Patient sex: M
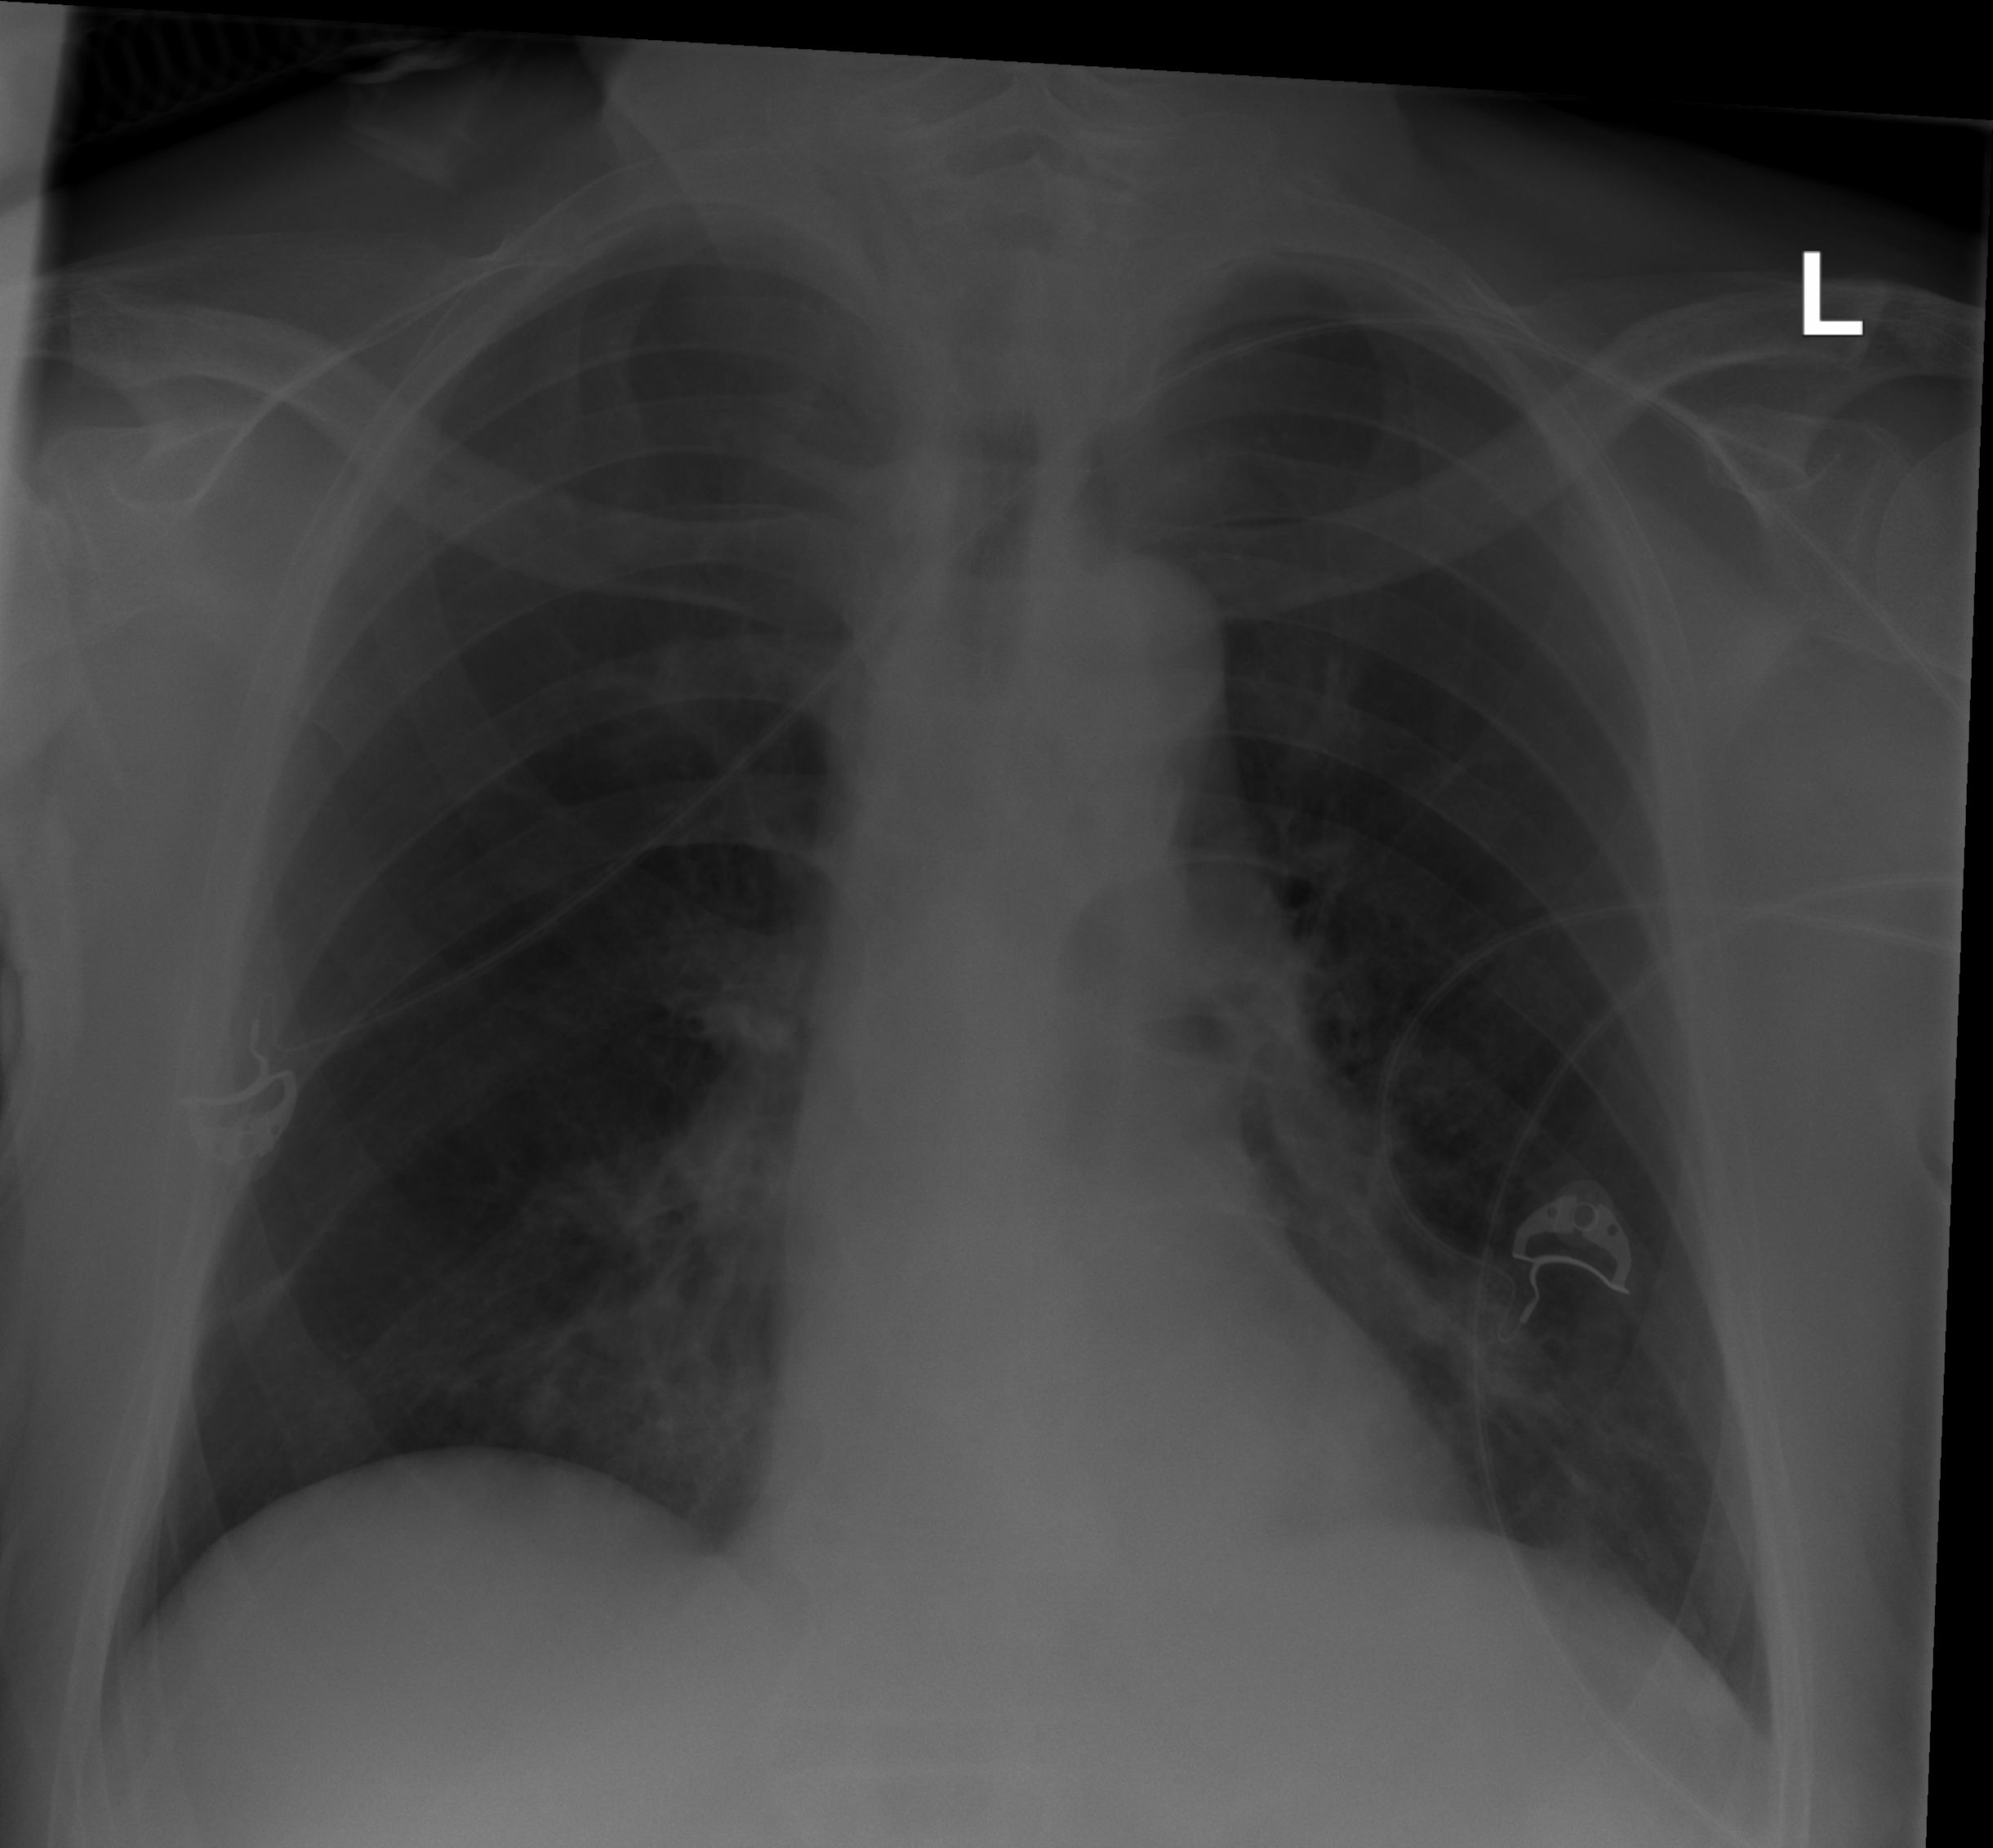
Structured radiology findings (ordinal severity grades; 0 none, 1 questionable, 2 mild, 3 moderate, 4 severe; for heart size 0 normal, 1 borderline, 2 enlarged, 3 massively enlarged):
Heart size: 0
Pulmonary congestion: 0
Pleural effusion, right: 0
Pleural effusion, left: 0
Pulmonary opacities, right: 0
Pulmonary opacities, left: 0
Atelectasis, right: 2
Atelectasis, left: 0